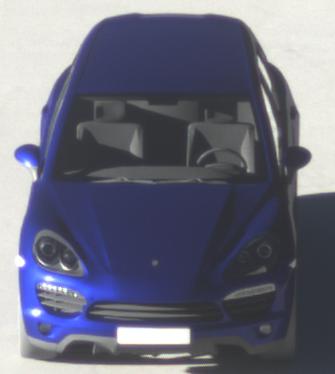
Make: Porsche
Model: Cayenne
Detailed model: Cayenne (958)
Model produced from: 2010/05
Model produced until: 2014/07
Doors: 5
Color: blue
Road condition: dry road
Daytime: morning or afternoon
Contrast: high contrast